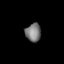
Tissue: lung
Cell type: Epithelial cells
Senescence score: 0.2272
Nuclear area (px): 280
Mean DAPI intensity: 120.021